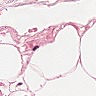
Metastatic tissue present: no